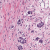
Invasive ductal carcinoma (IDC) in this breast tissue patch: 1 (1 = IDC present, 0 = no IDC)